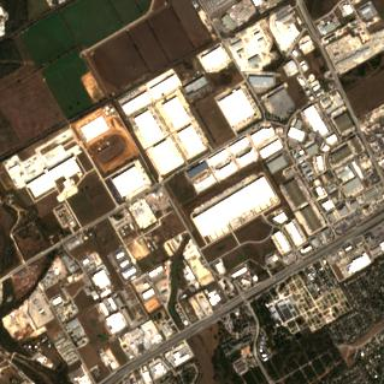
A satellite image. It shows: Industrial area.